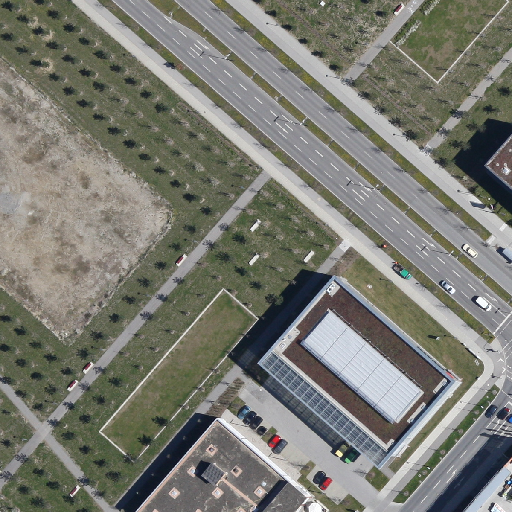
Referring expression: vehicle in the parking area